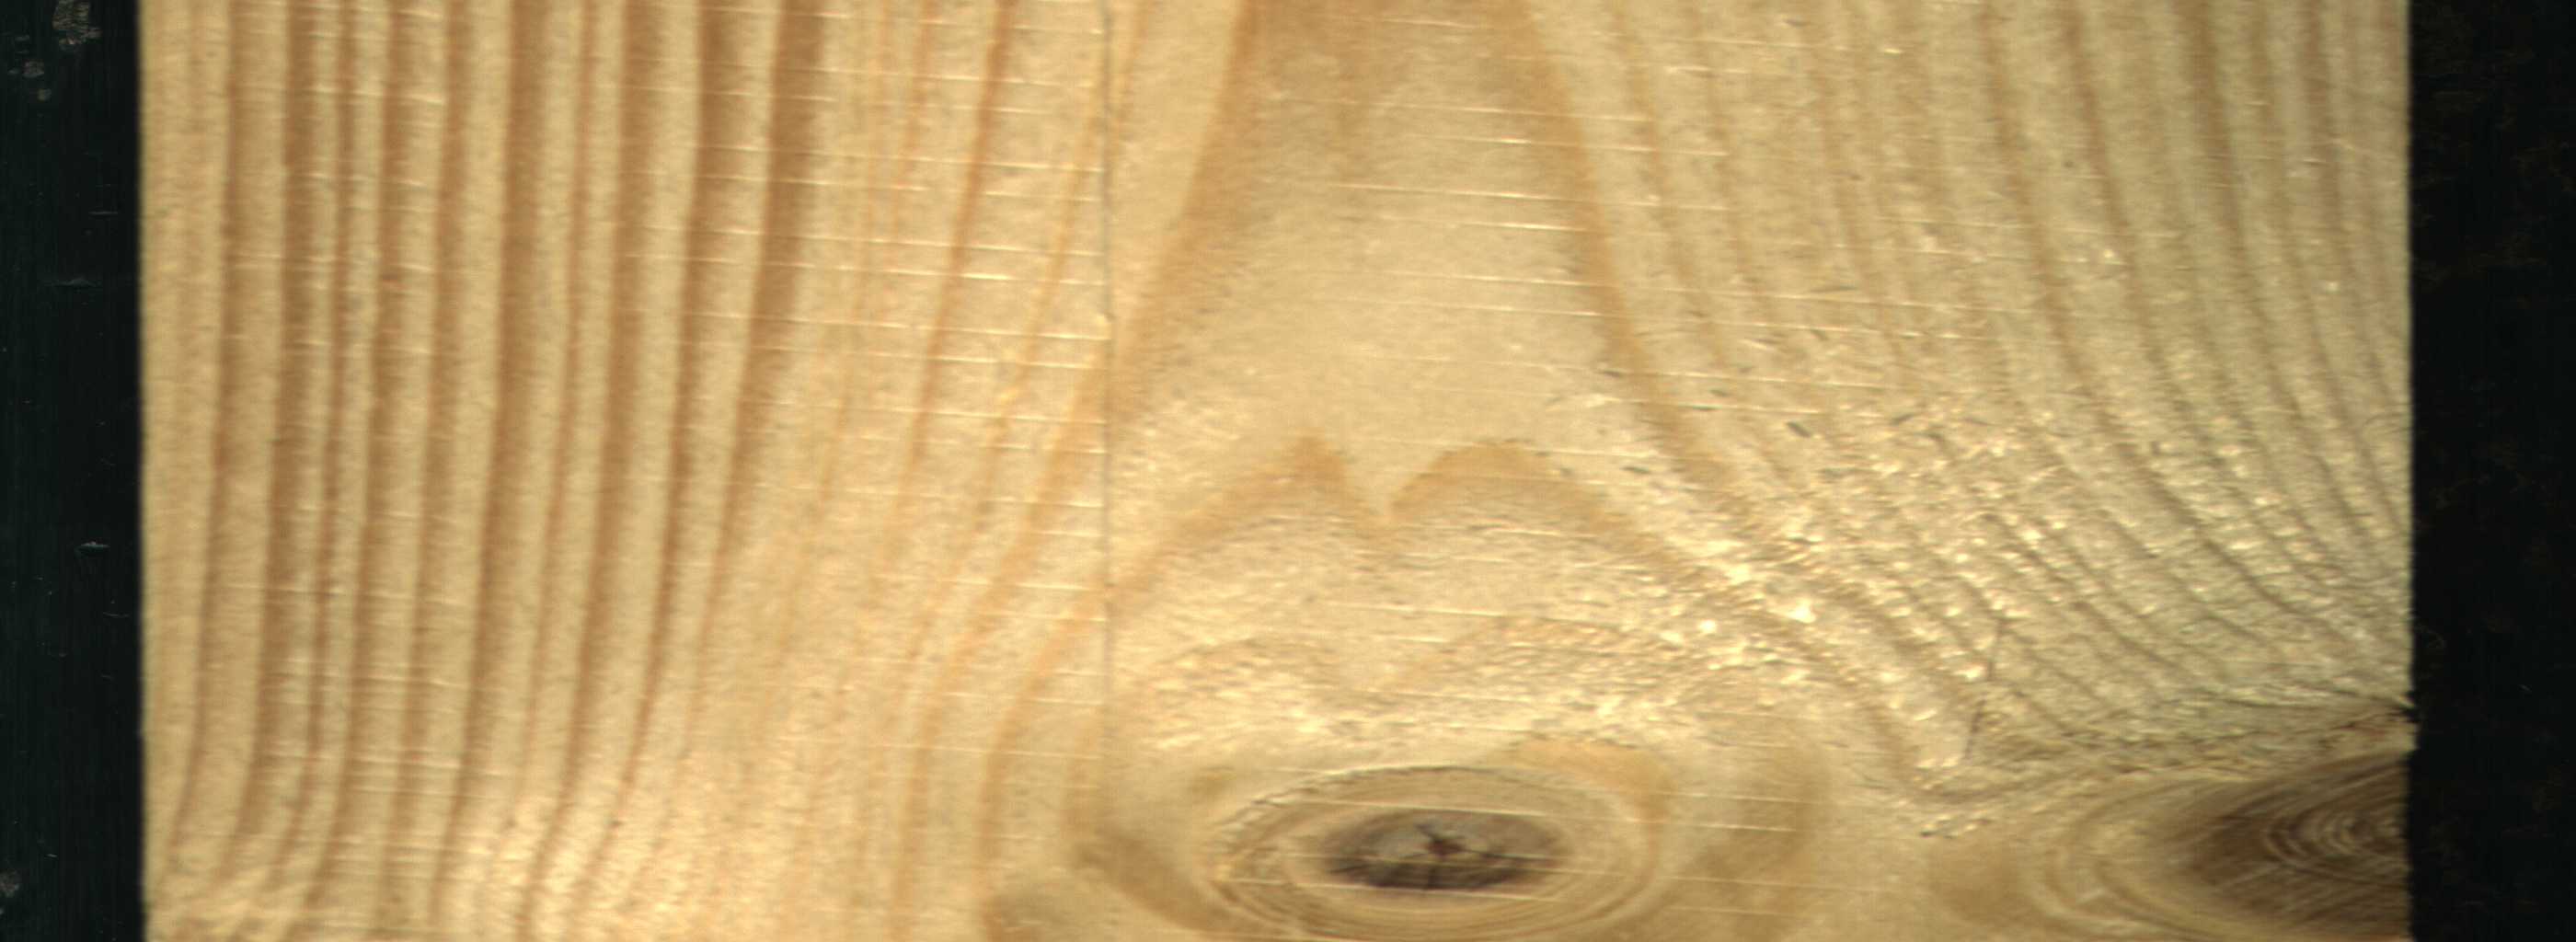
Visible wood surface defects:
Live_Knot
Live_Knot